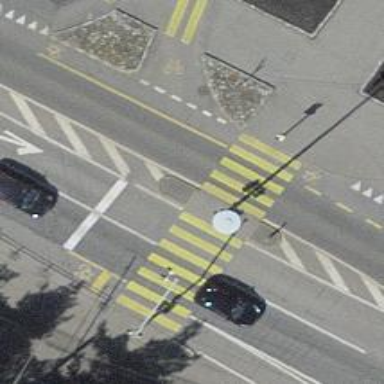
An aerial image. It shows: Kerb serving as barrier.